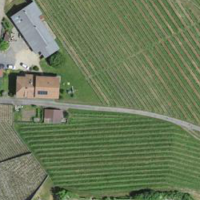
EUNIS habitat code: 40
Species observed at this site:
Vicia sepium